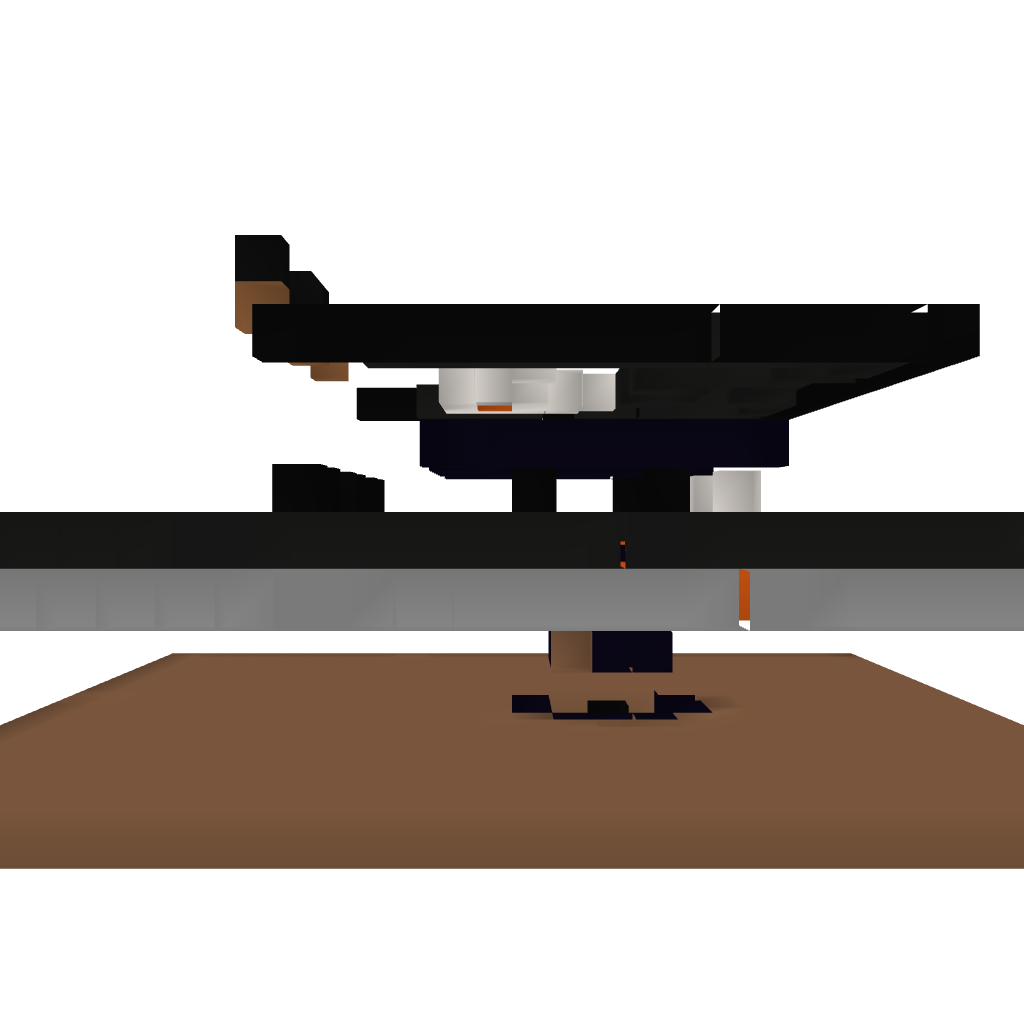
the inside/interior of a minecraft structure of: Modern Style Bank